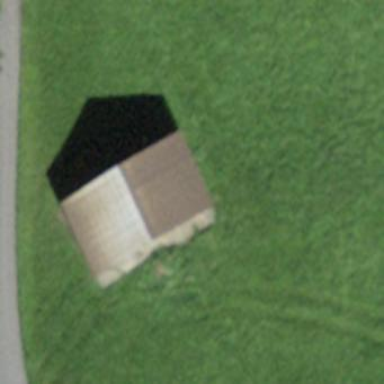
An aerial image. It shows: Rural barn.